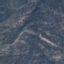
Label: HerbaceousVegetation